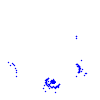
Particle: pion